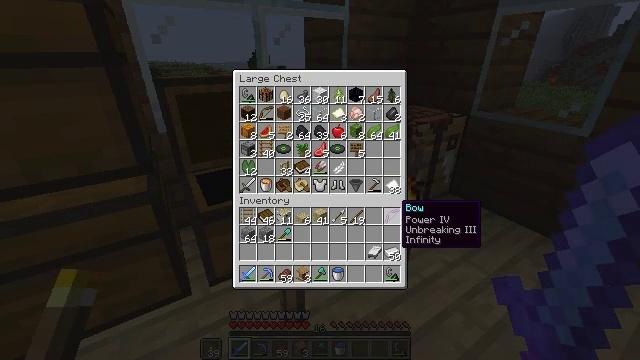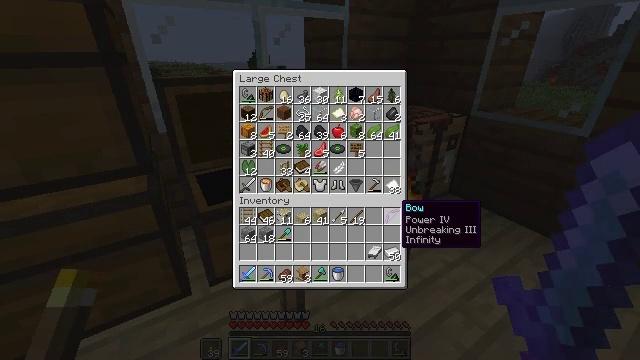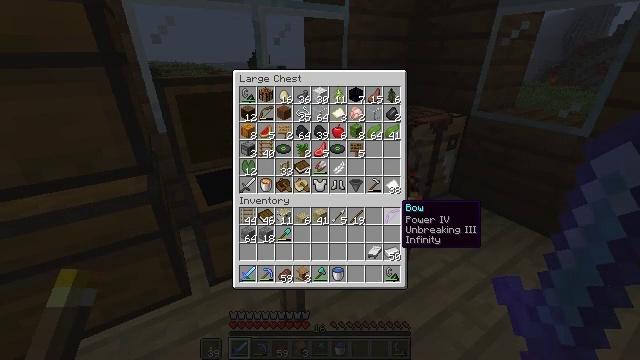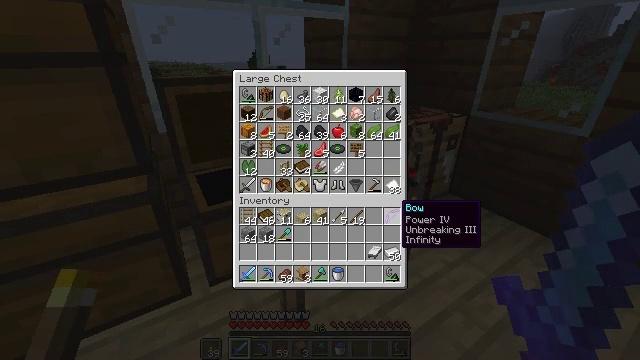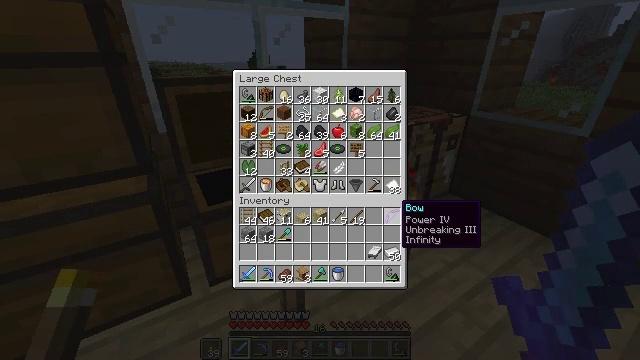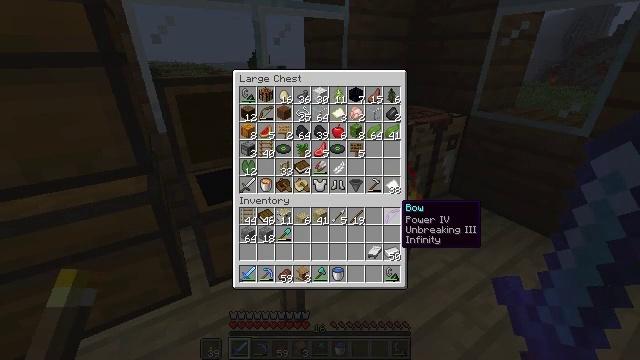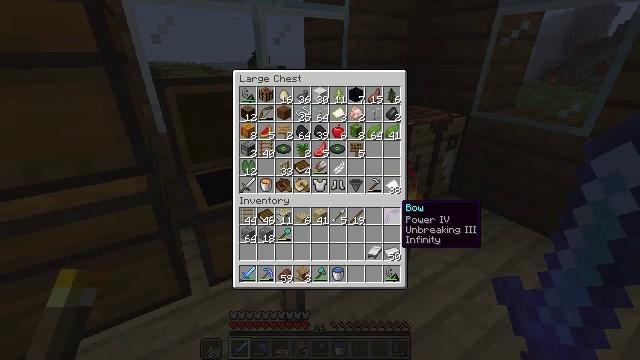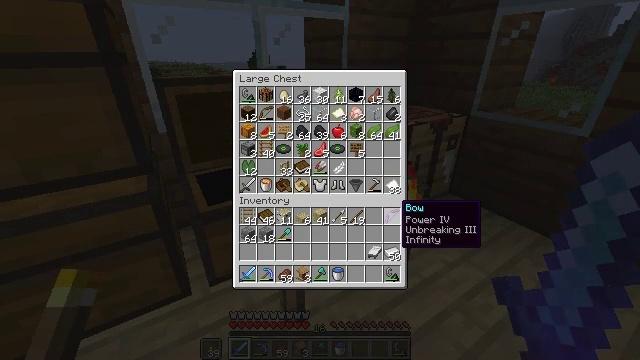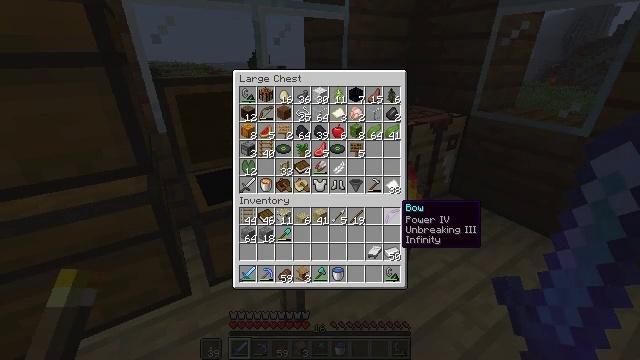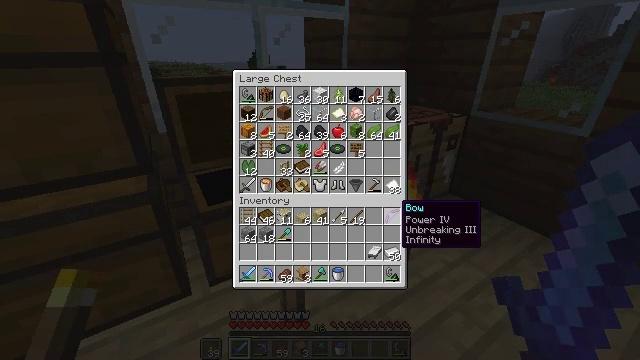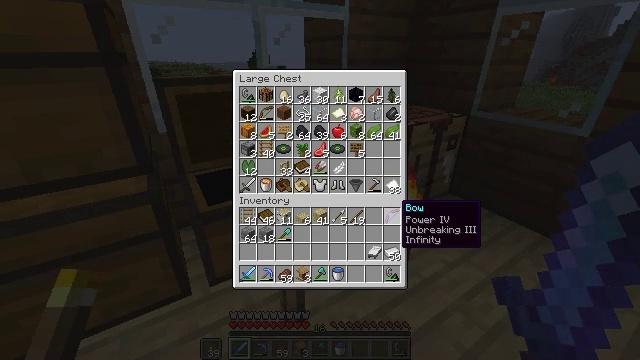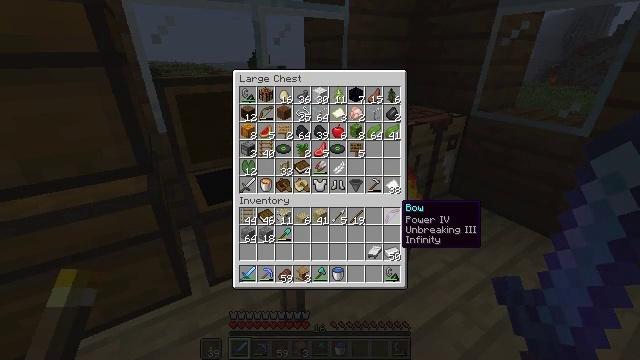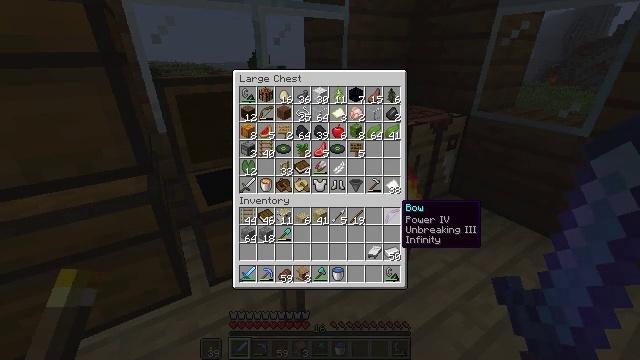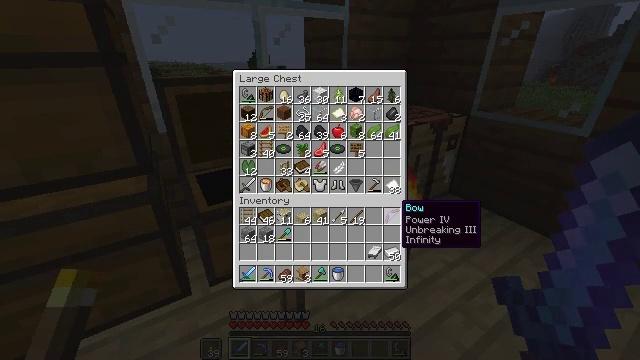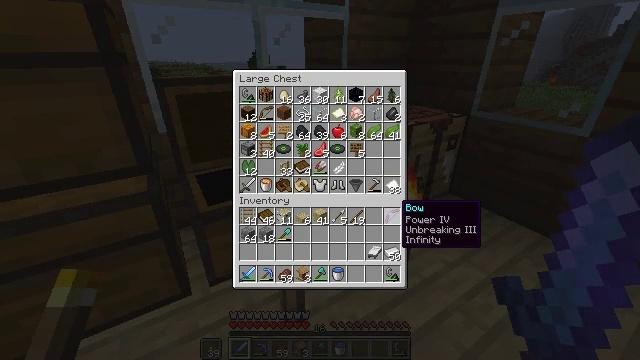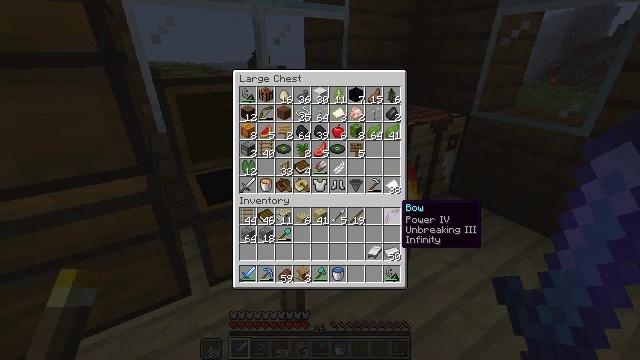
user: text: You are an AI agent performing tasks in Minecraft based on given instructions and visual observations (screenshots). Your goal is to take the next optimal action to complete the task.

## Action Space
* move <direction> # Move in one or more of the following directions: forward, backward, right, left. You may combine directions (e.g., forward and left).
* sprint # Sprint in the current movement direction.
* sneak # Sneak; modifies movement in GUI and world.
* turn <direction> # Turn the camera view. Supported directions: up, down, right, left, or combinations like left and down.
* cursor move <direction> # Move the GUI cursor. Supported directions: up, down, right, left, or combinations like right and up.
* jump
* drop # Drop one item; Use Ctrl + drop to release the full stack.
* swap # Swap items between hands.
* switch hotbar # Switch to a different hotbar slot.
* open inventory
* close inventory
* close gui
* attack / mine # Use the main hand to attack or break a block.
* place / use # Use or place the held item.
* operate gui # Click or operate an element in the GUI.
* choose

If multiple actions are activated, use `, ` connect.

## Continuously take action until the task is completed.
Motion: motion action
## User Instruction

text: Left click on the stonecutter to break it.
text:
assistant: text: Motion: no_op
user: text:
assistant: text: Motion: no_op
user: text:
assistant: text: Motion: no_op
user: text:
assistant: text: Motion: no_op
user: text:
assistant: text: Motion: no_op
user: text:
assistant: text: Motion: no_op
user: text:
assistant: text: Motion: no_op
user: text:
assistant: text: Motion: no_op
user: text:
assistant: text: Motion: no_op
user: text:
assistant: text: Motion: no_op
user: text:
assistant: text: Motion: no_op
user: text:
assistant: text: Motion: no_op
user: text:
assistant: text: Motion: no_op
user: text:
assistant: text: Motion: no_op
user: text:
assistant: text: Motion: no_op
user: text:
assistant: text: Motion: no_op
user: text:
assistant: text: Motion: no_op
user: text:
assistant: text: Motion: no_op
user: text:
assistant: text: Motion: no_op
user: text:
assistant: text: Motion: no_op
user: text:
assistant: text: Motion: no_op
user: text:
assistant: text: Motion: no_op
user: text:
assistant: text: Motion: no_op
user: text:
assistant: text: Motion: no_op
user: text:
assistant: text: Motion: no_op
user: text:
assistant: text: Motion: no_op
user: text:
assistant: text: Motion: no_op
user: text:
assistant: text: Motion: no_op
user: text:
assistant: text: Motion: no_op
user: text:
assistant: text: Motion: no_op